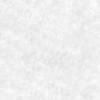
Label: no_change